Question: I am studying WAF and WPF (I am quite newbie).
I have analyzed heaps of time to figure out how the elements property are set in BookLibrary sample but I can't figure out.

When I look at the Remove button code at ToobarTray in BookListView.xaml
'''
<Button Command="{Binding RemoveCommand}">
<AccessText Text="{x:Static p:Resources.RemoveMenu}"/>
</Button>
'''
There is no property to disable this button.
Where is the disabled property code?
Also I cannot find the code to enable this button when user select a row in datagrid.
How this enable/disable works?
Same as Toolbar tray buttons in ShellWindow.
'''
<Button Command="ApplicationCommands.Undo" Content="{StaticResource UndoImage}" ToolTip="{x:Static p:Resources.Undo}"/>
<Button Command="ApplicationCommands.Redo" Content="{StaticResource RedoImage}" ToolTip="{x:Static p:Resources.Redo}"/>
<Button Command="ApplicationCommands.Cut" Content="{StaticResource CutImage}" ToolTip="{x:Static p:Resources.Cut}"/>
<Button Command="ApplicationCommands.Copy" Content="{StaticResource CopyImage}" ToolTip="{x:Static p:Resources.Copy}"/>
<Button Command="ApplicationCommands.Paste" Content="{StaticResource PasteImage}" ToolTip="{x:Static p:Resources.Paste}"/>
'''
Above buttons definitely has opacity property,
however there is no opacity in code level.
Also when a user change the data in the datagrid, those button's opacity change to 100%.
but I cannot find the code about this.
How this things works?
Could you explain how those things work?
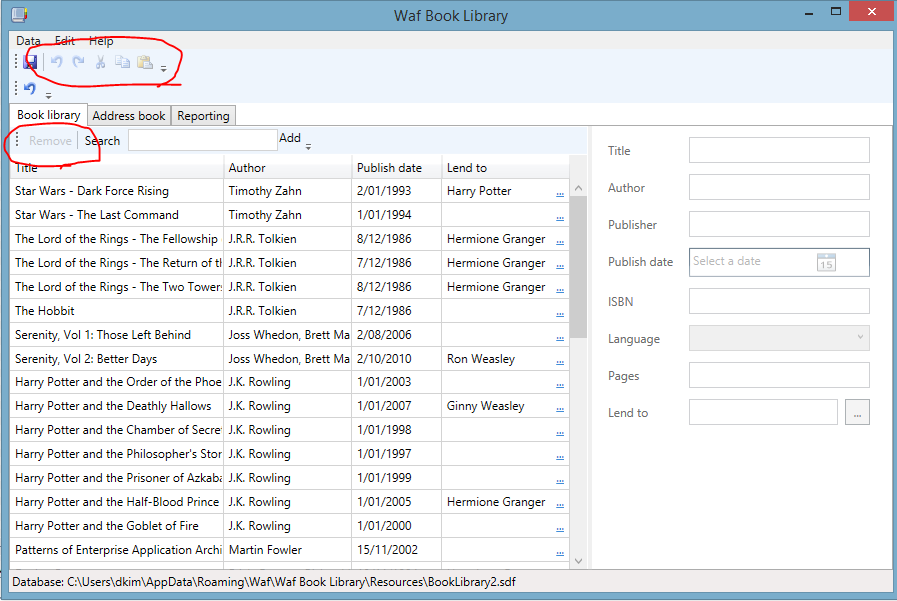
Answer: My guess is 'Command="{Binding RemoveCommand}"' binds to a 'DelegateCommand' member in the ViewModel ('DelegateCommand' is an implementation of 'ICommand' provided by WAF). 'DelegateCommand' has a constructor that can take two parameters. The first parameter specifies what to do when you click the button. The second specifies when the button is enabled. For example, it may look something like this:
'''
...
RemoveCommand= new DelegateCommand(Remove, CanRemove);
...
private void Remove()
{
//Remove logic
}
private bool CanRemove()
{
//When you are able to remove. For example, return SelectedItem != null;
}
'''
If you browse through the viewmodel code, you should find something similar to above. When 'CanRemove' returns false, the button/Menu item will be disabled. To propagate changes of this state, 'DelegateCommand' implements 'RaiseCanExecuteChanged'. This is how the button becomes disabled even though it is not explicitly present in XAML.